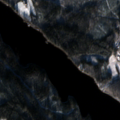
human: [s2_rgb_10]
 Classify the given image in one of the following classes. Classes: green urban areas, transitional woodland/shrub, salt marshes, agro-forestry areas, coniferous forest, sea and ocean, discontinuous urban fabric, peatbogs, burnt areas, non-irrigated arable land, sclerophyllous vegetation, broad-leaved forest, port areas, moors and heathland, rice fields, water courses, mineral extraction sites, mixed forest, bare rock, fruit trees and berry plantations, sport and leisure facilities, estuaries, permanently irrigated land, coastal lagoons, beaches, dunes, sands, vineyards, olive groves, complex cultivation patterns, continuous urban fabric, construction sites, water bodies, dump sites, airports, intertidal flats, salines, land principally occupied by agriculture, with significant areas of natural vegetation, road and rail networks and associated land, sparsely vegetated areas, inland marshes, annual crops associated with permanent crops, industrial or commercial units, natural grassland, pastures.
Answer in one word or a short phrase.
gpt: coniferous forest, mixed forest, transitional woodland/shrub, water bodies